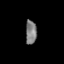
Tissue: skin
Cell type: Epithelial cells
Senescence score: 0.2514
Nuclear area (px): 253
Mean DAPI intensity: 128.435